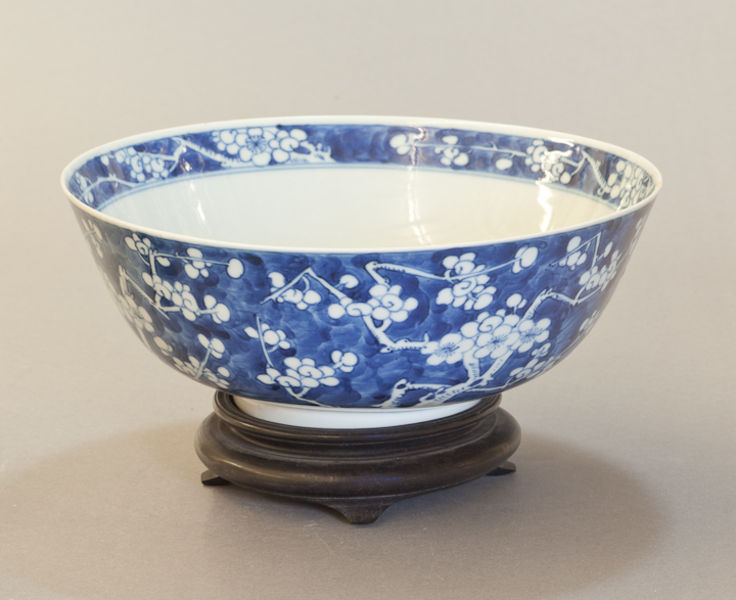
Titel: Bowl
Standort: Amherst (Massachusetts, USA)
Institution: Mead Art Museum, Amherst College
Schlagwörter: blue, white, black, dark, flowers, pattern, picture, brown, plant, wood, flower, food, fruit, tree, trees, stand, light, plants, texture, color, glasses, photo, peach, leaves, design, style, art, colorful, shiny, circle, ceramic, branches, chinese, asian, eat, dish, branch, pedestal, round, photograph, photography, big, porcelain, vine, vines, bowl, painted, base, stem, apples, peaches, edge, dishes, twigs, stems, expensive, display, graceful, huge, bunch, rim, wase, reflect, berries, crockery, cherries, porcelin, white flowers, cherry blossoms, blue bowl, dinnerware, rare, whitte, stylish, variation, appleas, peahces, pucture, lue bowl